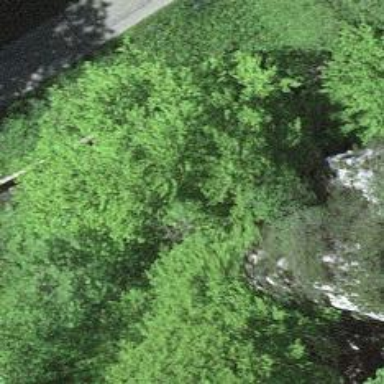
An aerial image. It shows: Cliff in nature.